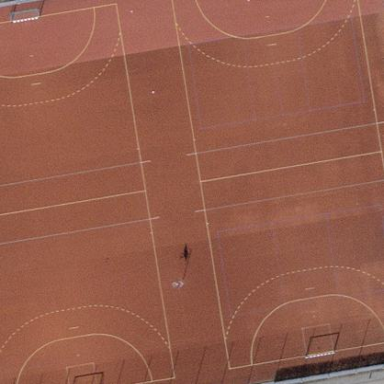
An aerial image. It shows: Tartan basketball court on the leisure land pitch.